Question: I am trying to make draw a circle based on the battery percentage. I have the following code:
'''
Bitmap.Config conf = Bitmap.Config.ARGB_8888; // see other conf types
Bitmap bmp = Bitmap.createBitmap(200, 200, conf);
Paint mPaint = new Paint();
mPaint.setDither(true);
mPaint.setColor(Color.BLUE);
mPaint.setStyle(Paint.Style.STROKE);
mPaint.setStrokeJoin(Paint.Join.ROUND);
mPaint.setStrokeCap(Paint.Cap.ROUND);
mPaint.setStrokeWidth(5);
circle = new Path();
circle.addCircle(100, 100, level, Direction.CW);
Canvas canvas = new Canvas(bmp);
canvas.drawPath(circle, mPaint);
'''
I am trying to get similar to Battery Widget Reborn, where its a circle path drawn based on a percentage, could someone please help.
Edit:
below is a shot of what i am trying to accomplish

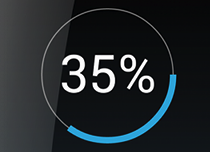
Answer: You should be able to do this with 'Path.addArc()'. You just have to define the bounds of the enclosing rectangle, the start angle, and how many degrees to sweep.
Something like:
'''
RectF box = new RectF(0,0,bmp.getWidth(),bmp.getHeight());
float sweep = 360 * level * 0.01f;
circle.addArc(box, 0, sweep);
'''